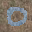
Label: 0